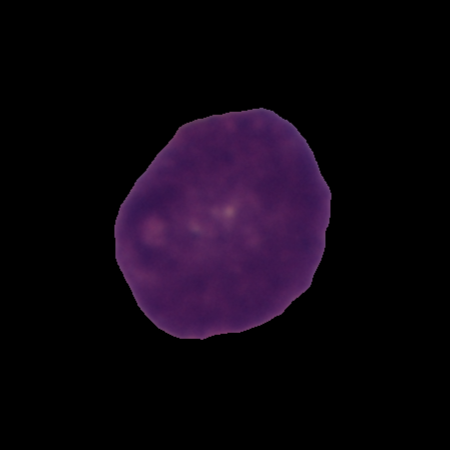
Label: cancer